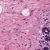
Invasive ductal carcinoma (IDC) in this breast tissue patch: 0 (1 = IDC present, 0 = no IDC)